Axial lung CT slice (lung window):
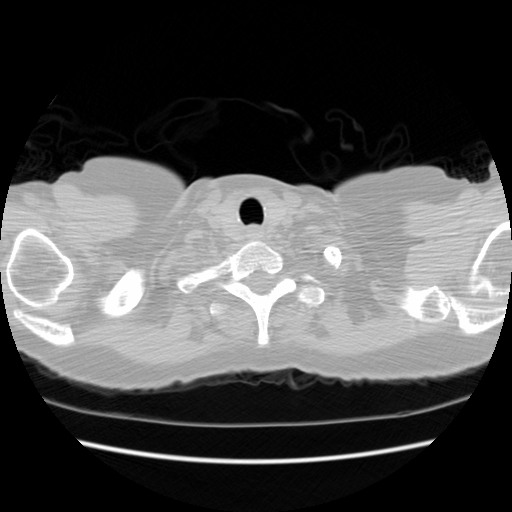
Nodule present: no